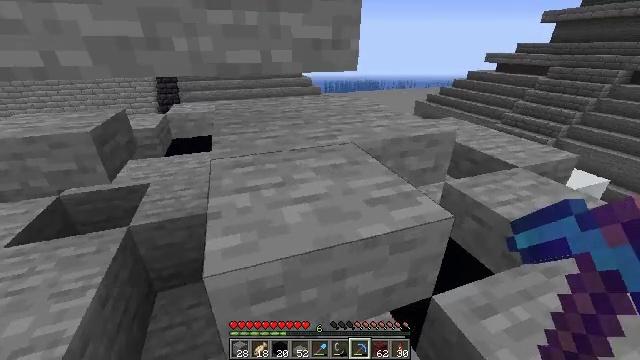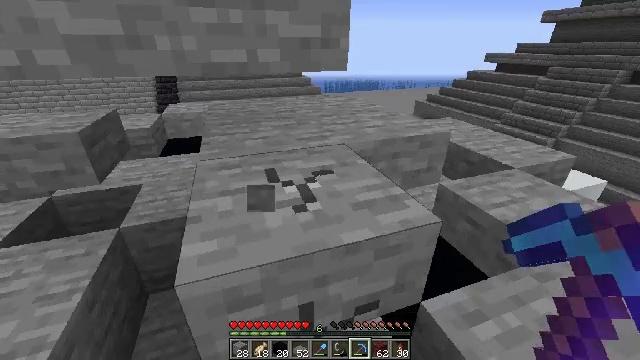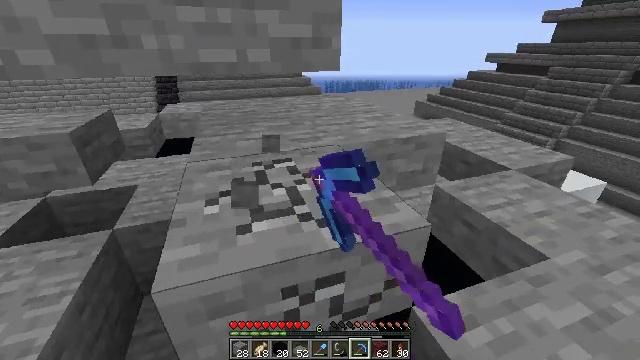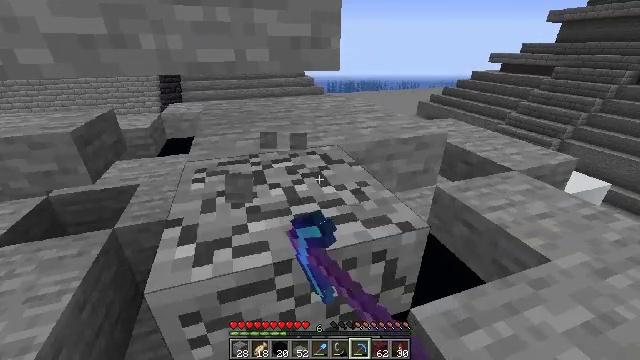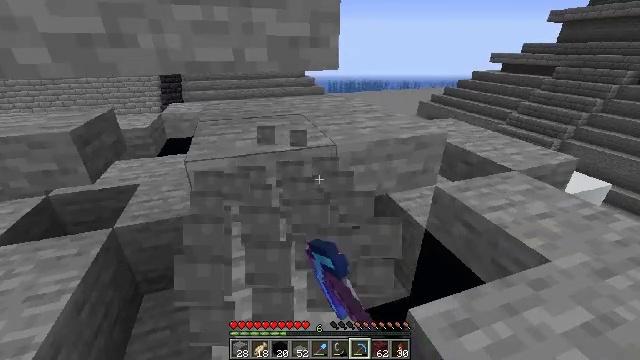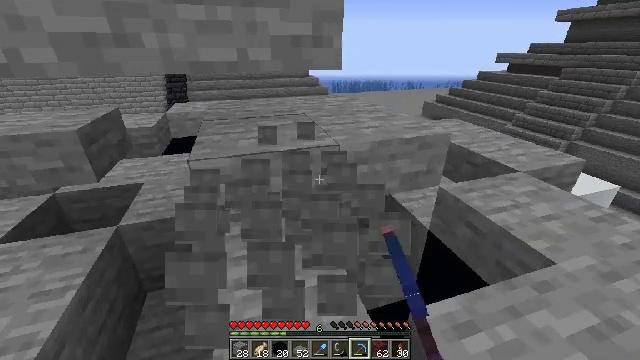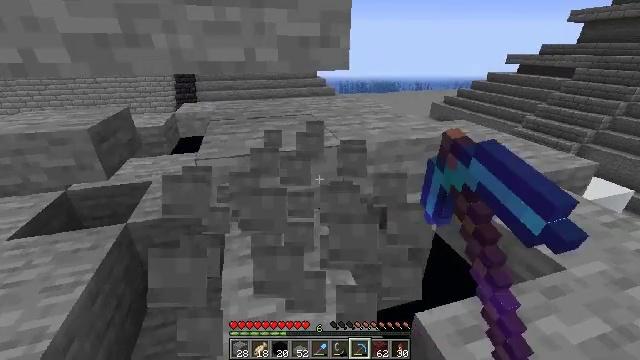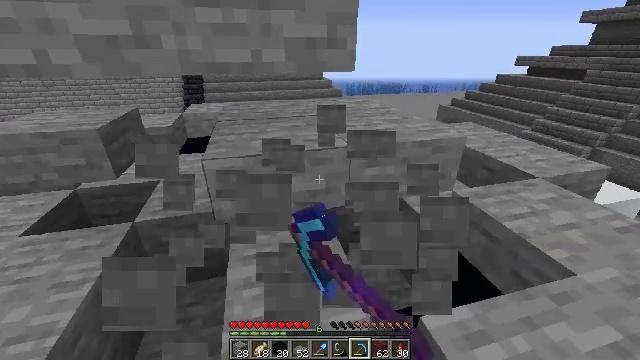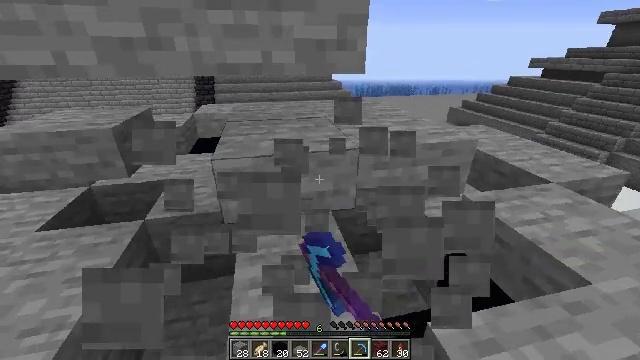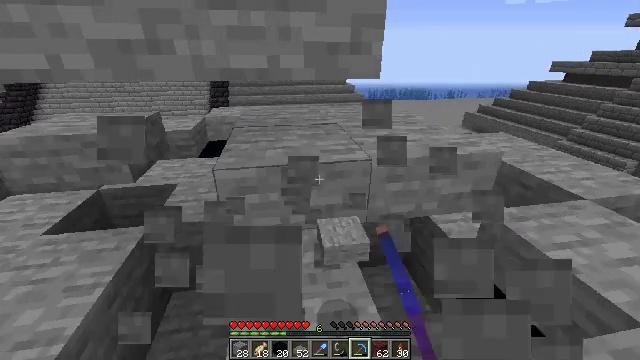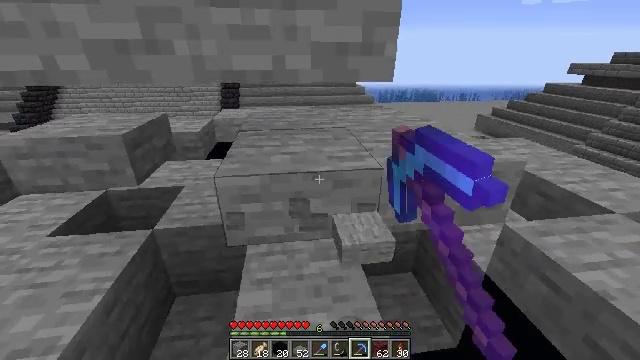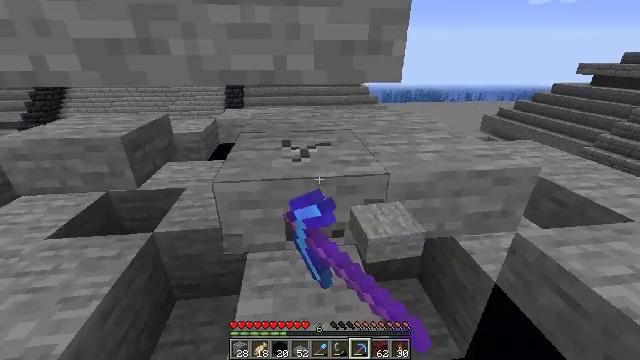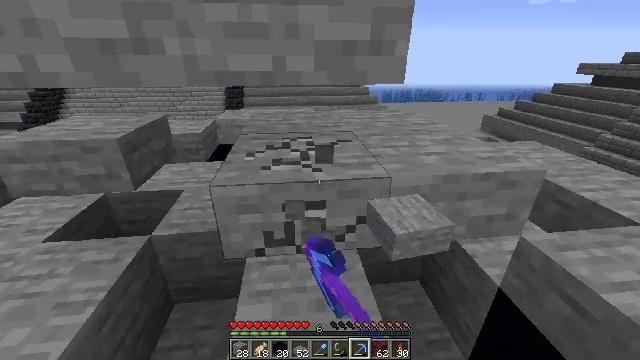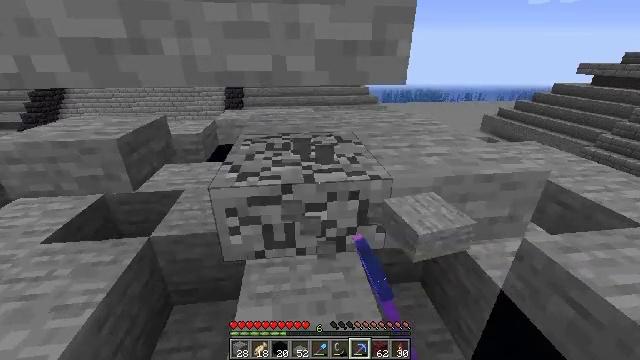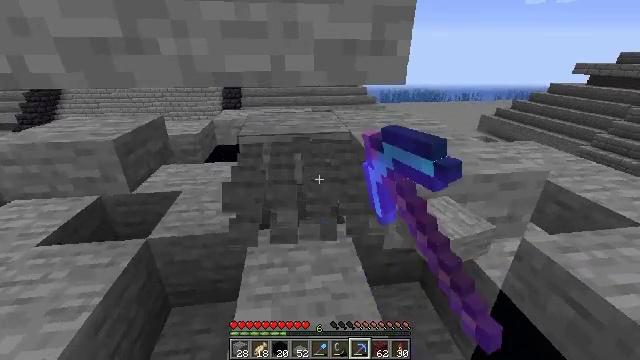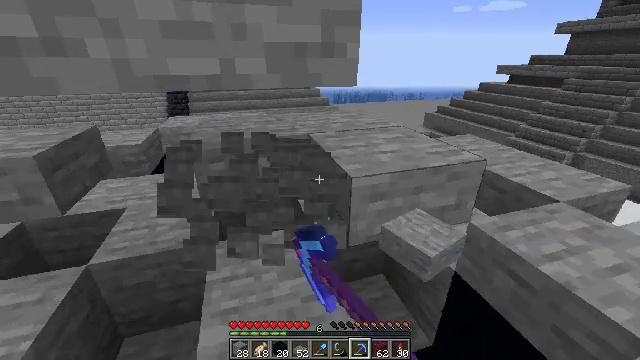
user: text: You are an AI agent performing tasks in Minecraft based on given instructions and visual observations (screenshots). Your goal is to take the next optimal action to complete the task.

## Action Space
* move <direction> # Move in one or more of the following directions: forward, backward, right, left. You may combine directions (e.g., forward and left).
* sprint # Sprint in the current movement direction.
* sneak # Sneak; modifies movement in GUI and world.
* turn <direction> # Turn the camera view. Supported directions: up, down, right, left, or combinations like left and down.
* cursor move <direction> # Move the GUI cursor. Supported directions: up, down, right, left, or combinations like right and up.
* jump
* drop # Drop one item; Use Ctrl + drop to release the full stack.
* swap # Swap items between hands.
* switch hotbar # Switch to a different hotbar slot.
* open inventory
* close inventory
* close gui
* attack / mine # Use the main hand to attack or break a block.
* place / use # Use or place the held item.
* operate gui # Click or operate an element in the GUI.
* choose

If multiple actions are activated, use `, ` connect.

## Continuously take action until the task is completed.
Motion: motion action
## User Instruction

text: Smash the stone slab to collect it.
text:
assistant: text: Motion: attack / mine
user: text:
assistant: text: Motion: attack / mine
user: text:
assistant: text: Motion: attack / mine
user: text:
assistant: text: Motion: attack / mine
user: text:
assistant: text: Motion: attack / mine
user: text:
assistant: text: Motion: turn left, attack / mine
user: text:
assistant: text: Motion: turn left, attack / mine
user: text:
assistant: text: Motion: move forward, turn left, attack / mine
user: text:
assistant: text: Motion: move forward, turn left, attack / mine
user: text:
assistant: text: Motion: turn left, attack / mine
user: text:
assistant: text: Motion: attack / mine
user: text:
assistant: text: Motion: attack / mine
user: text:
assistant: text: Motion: attack / mine
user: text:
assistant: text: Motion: attack / mine
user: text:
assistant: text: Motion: turn right, attack / mine
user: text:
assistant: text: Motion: turn right and up, attack / mine
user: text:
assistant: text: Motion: attack / mine
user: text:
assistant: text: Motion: attack / mine
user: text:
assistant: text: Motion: attack / mine
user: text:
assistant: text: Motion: attack / mine
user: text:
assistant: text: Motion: attack / mine
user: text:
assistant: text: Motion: attack / mine
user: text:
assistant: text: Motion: attack / mine
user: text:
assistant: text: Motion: attack / mine
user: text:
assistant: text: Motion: attack / mine
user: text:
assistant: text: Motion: move forward, attack / mine
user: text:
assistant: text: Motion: move forward, turn left and up, attack / mine
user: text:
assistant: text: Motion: move forward, turn left and up, attack / mine
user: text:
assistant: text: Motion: turn left and up, attack / mine
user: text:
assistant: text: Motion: turn left and up, attack / mine